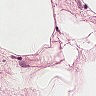
Metastatic tissue present: no